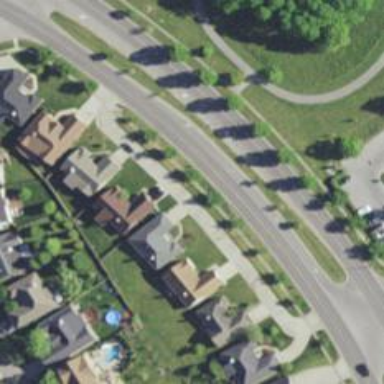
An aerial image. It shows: Living street.